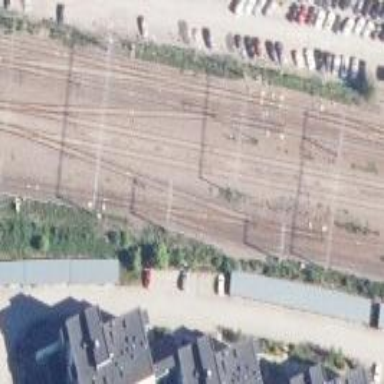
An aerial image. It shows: Railway track with continuous electrified contact lines.